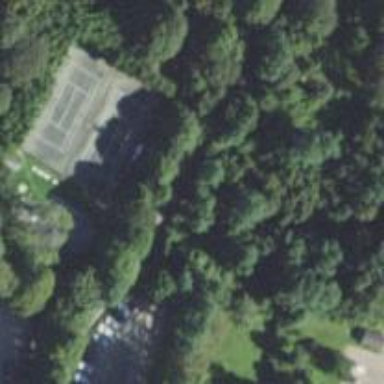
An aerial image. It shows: Tennis court on pitch designated for leisure land.